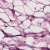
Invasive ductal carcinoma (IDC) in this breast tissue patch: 0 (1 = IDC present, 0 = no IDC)